Question: I have two select combobox with same items in it.
I want to do is when i select any item from first combobox, then the item with same value should be disable in the second combobox.
here is the image what i want is:

I have used library is : <URL>
and my tried code is:
'''
$("#select_first").dropdownchecklist({maxDropHeight: 150,
onComplete: function(selector) {
var values = "";
for( i=0; i < selector.options.length; i++ ) {
if (selector.options[i].selected && (selector.options[i].value != "")) {
$("#select_second").children('option').each(function() {
if ( $(this).val() === selector.options[i].value ) {
$(this).attr('disabled', true).siblings().removeAttr('disabled');
}
});
}
}
}
});
'''
My jsfiddle for the same is <URL>
Please add solution in this.
Please give the solution if you have.
Thanks a lot.
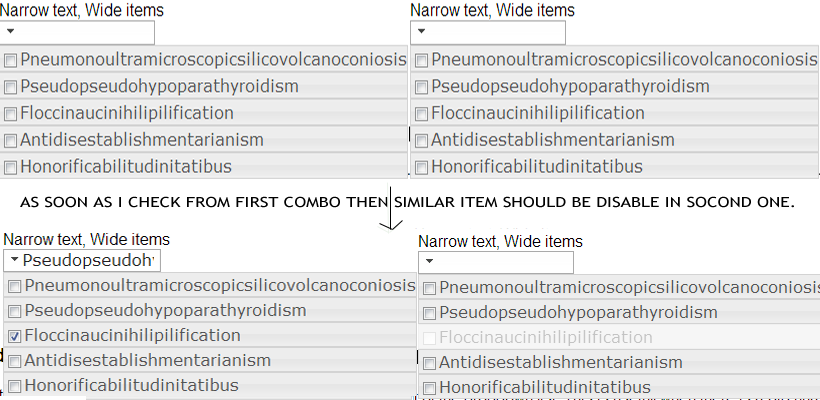
Answer: According to your code you are disabling the only but the second control needs to be refreshed to include the updated property attributes.
'''
$("#s2").dropdownchecklist("refresh");
'''
So after making any change on the control you must refresh it to make it work.
<URL>